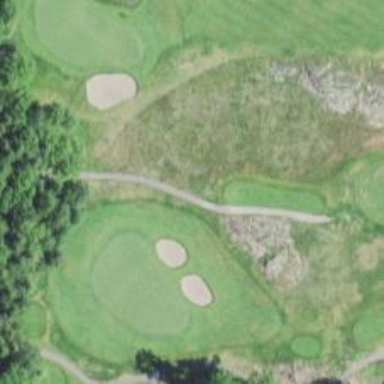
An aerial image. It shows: Asphalt path used as golf cart path.